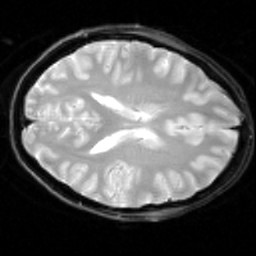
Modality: inplaneT2
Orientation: axial
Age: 21
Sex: female